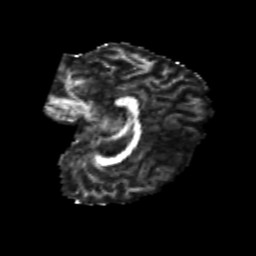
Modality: FA
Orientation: sagittal
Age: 20
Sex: female
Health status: healthy
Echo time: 0.074 s